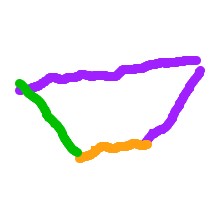
Shape: trapezoid